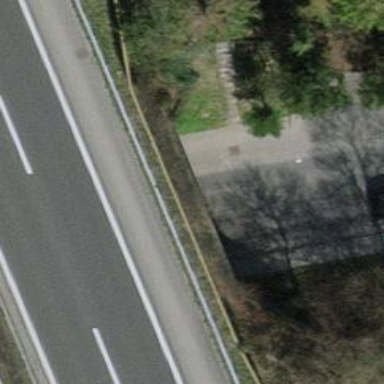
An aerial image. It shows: Sidewalk with asphalt surface. It is tunnel footway.